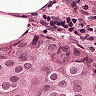
Metastatic tissue present: yes